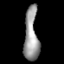
Tissue: lung
Cell type: Others
Senescence score: 0.659
Nuclear area (px): 737
Mean DAPI intensity: 152.297